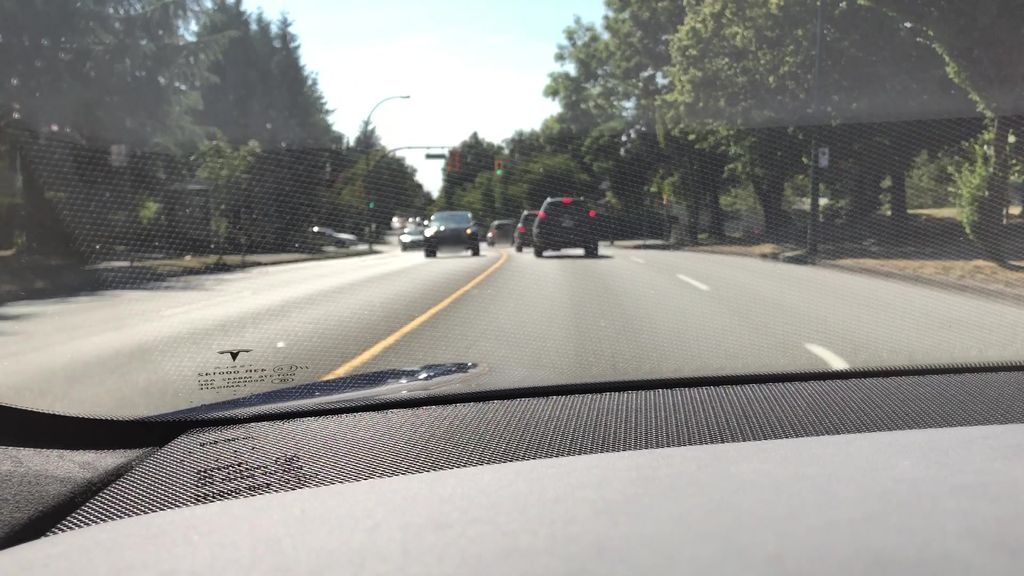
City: vancouver